Interaction volume radius: 10 \u00c5
Interaction volume height: 15 \u00c5
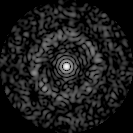
Disorder parameter: 0.8398